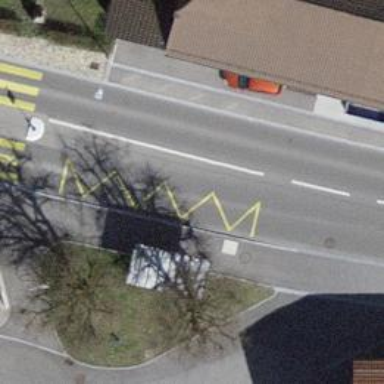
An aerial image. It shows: Platform for public transport on the road.